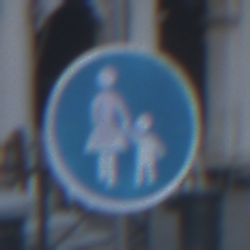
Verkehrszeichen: Gehweg
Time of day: Dawn
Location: Outdoor (Urban)
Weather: Clear
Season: NotSpecified
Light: Natural